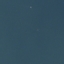
Land use / land cover class: SeaLake